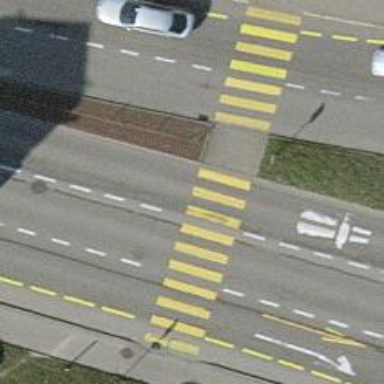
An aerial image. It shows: Marked zebra crossing with clear markings.